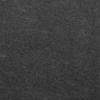
Label: dusty